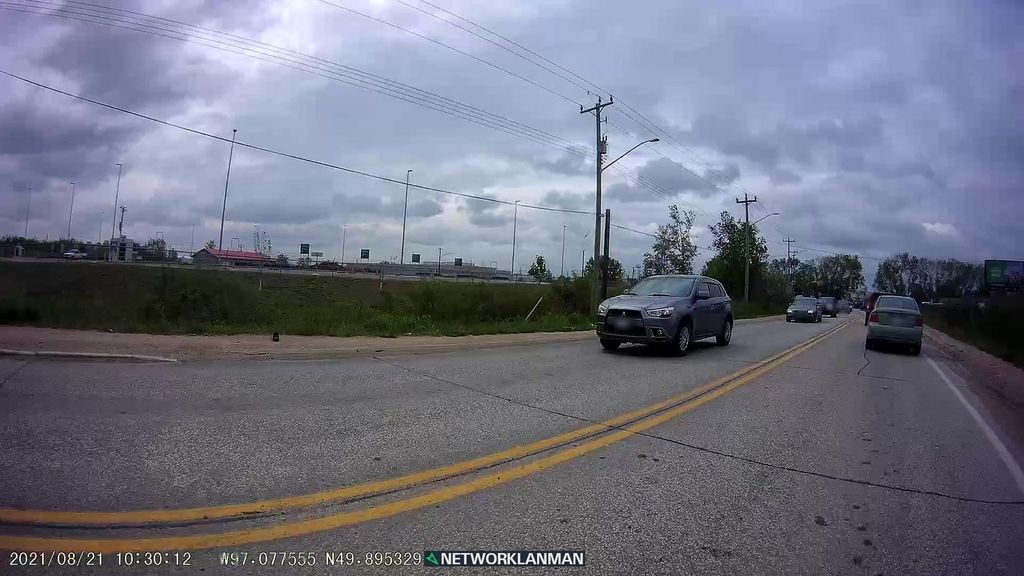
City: winnipeg